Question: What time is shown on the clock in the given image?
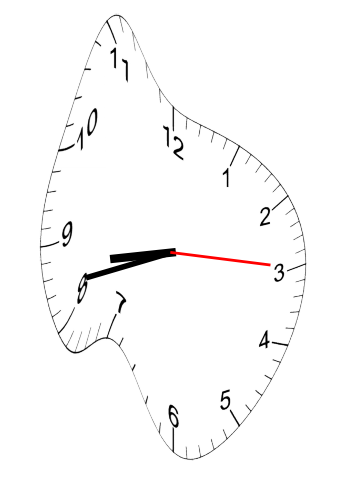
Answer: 08:42:15